Question: I need to be able to calculate the size of
To illustrate my problem here is a diagram:

- 'width''height'- 'rectangle 2''height''width'- 'rotation'- 'rotation'-
Given the above variables I need to calculate the smallest size can be, while maintaining its aspect ratio and rotation origin.
This excellent function calculates the largest possible rectangle within a rotated outer rectangle.
<URL>
I have tried to use it as a base to achieve the behaviour i require but so far with no luck. I'm linking to it in case it is helpful to anyone with greater Math knowledge than I.
Any help would be greatly appreciated.
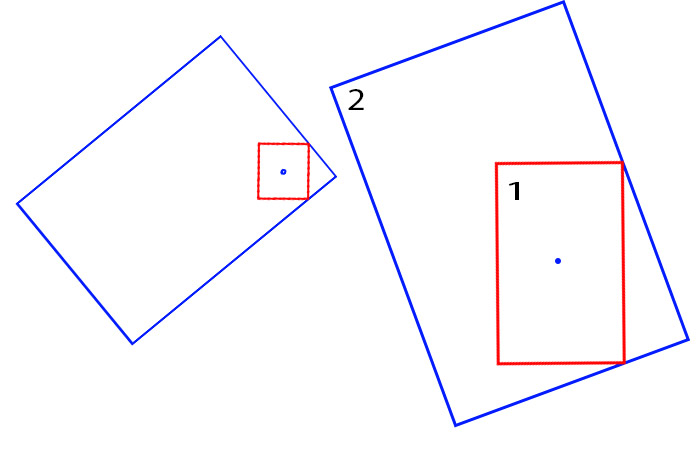
Answer: In the comments you said it's just a trigonometry problem, so I am writing only the formulas.
In your picture, the right bottom triangle will be part of the larger rectangle that you need.
If the smaller angle is x (it's equal to the angle of rotation), and side of inner rectangle is a, then sides of the triangle will be a * cos(x) and a * sin(x). When we move to next side of inner rectangle, the lower b, we will have b * cos(x), b * sin(x).
The picture will be symmetrical, so one side of the larger rectangle will be a * cos(x) + b * sin(x), another will be a * sin(x) + b * cos(x). These are the sizes you need.
You can check with x = 0 (no rotation), x = pi/2 or pi to see what would be the special cases and sizes in those cases.